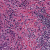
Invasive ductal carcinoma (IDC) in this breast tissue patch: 1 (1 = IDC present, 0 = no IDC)